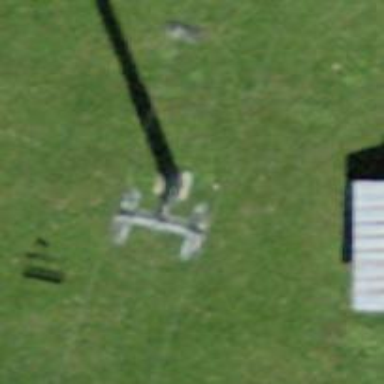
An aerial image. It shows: Pylon used for aerialway.